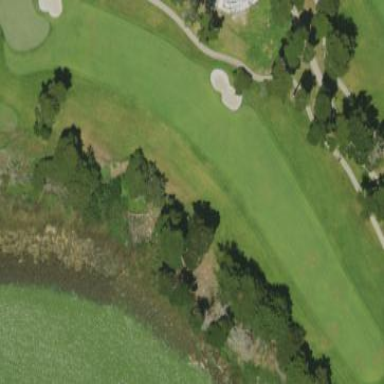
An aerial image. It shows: Grassy area designated as golf fairway.